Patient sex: F
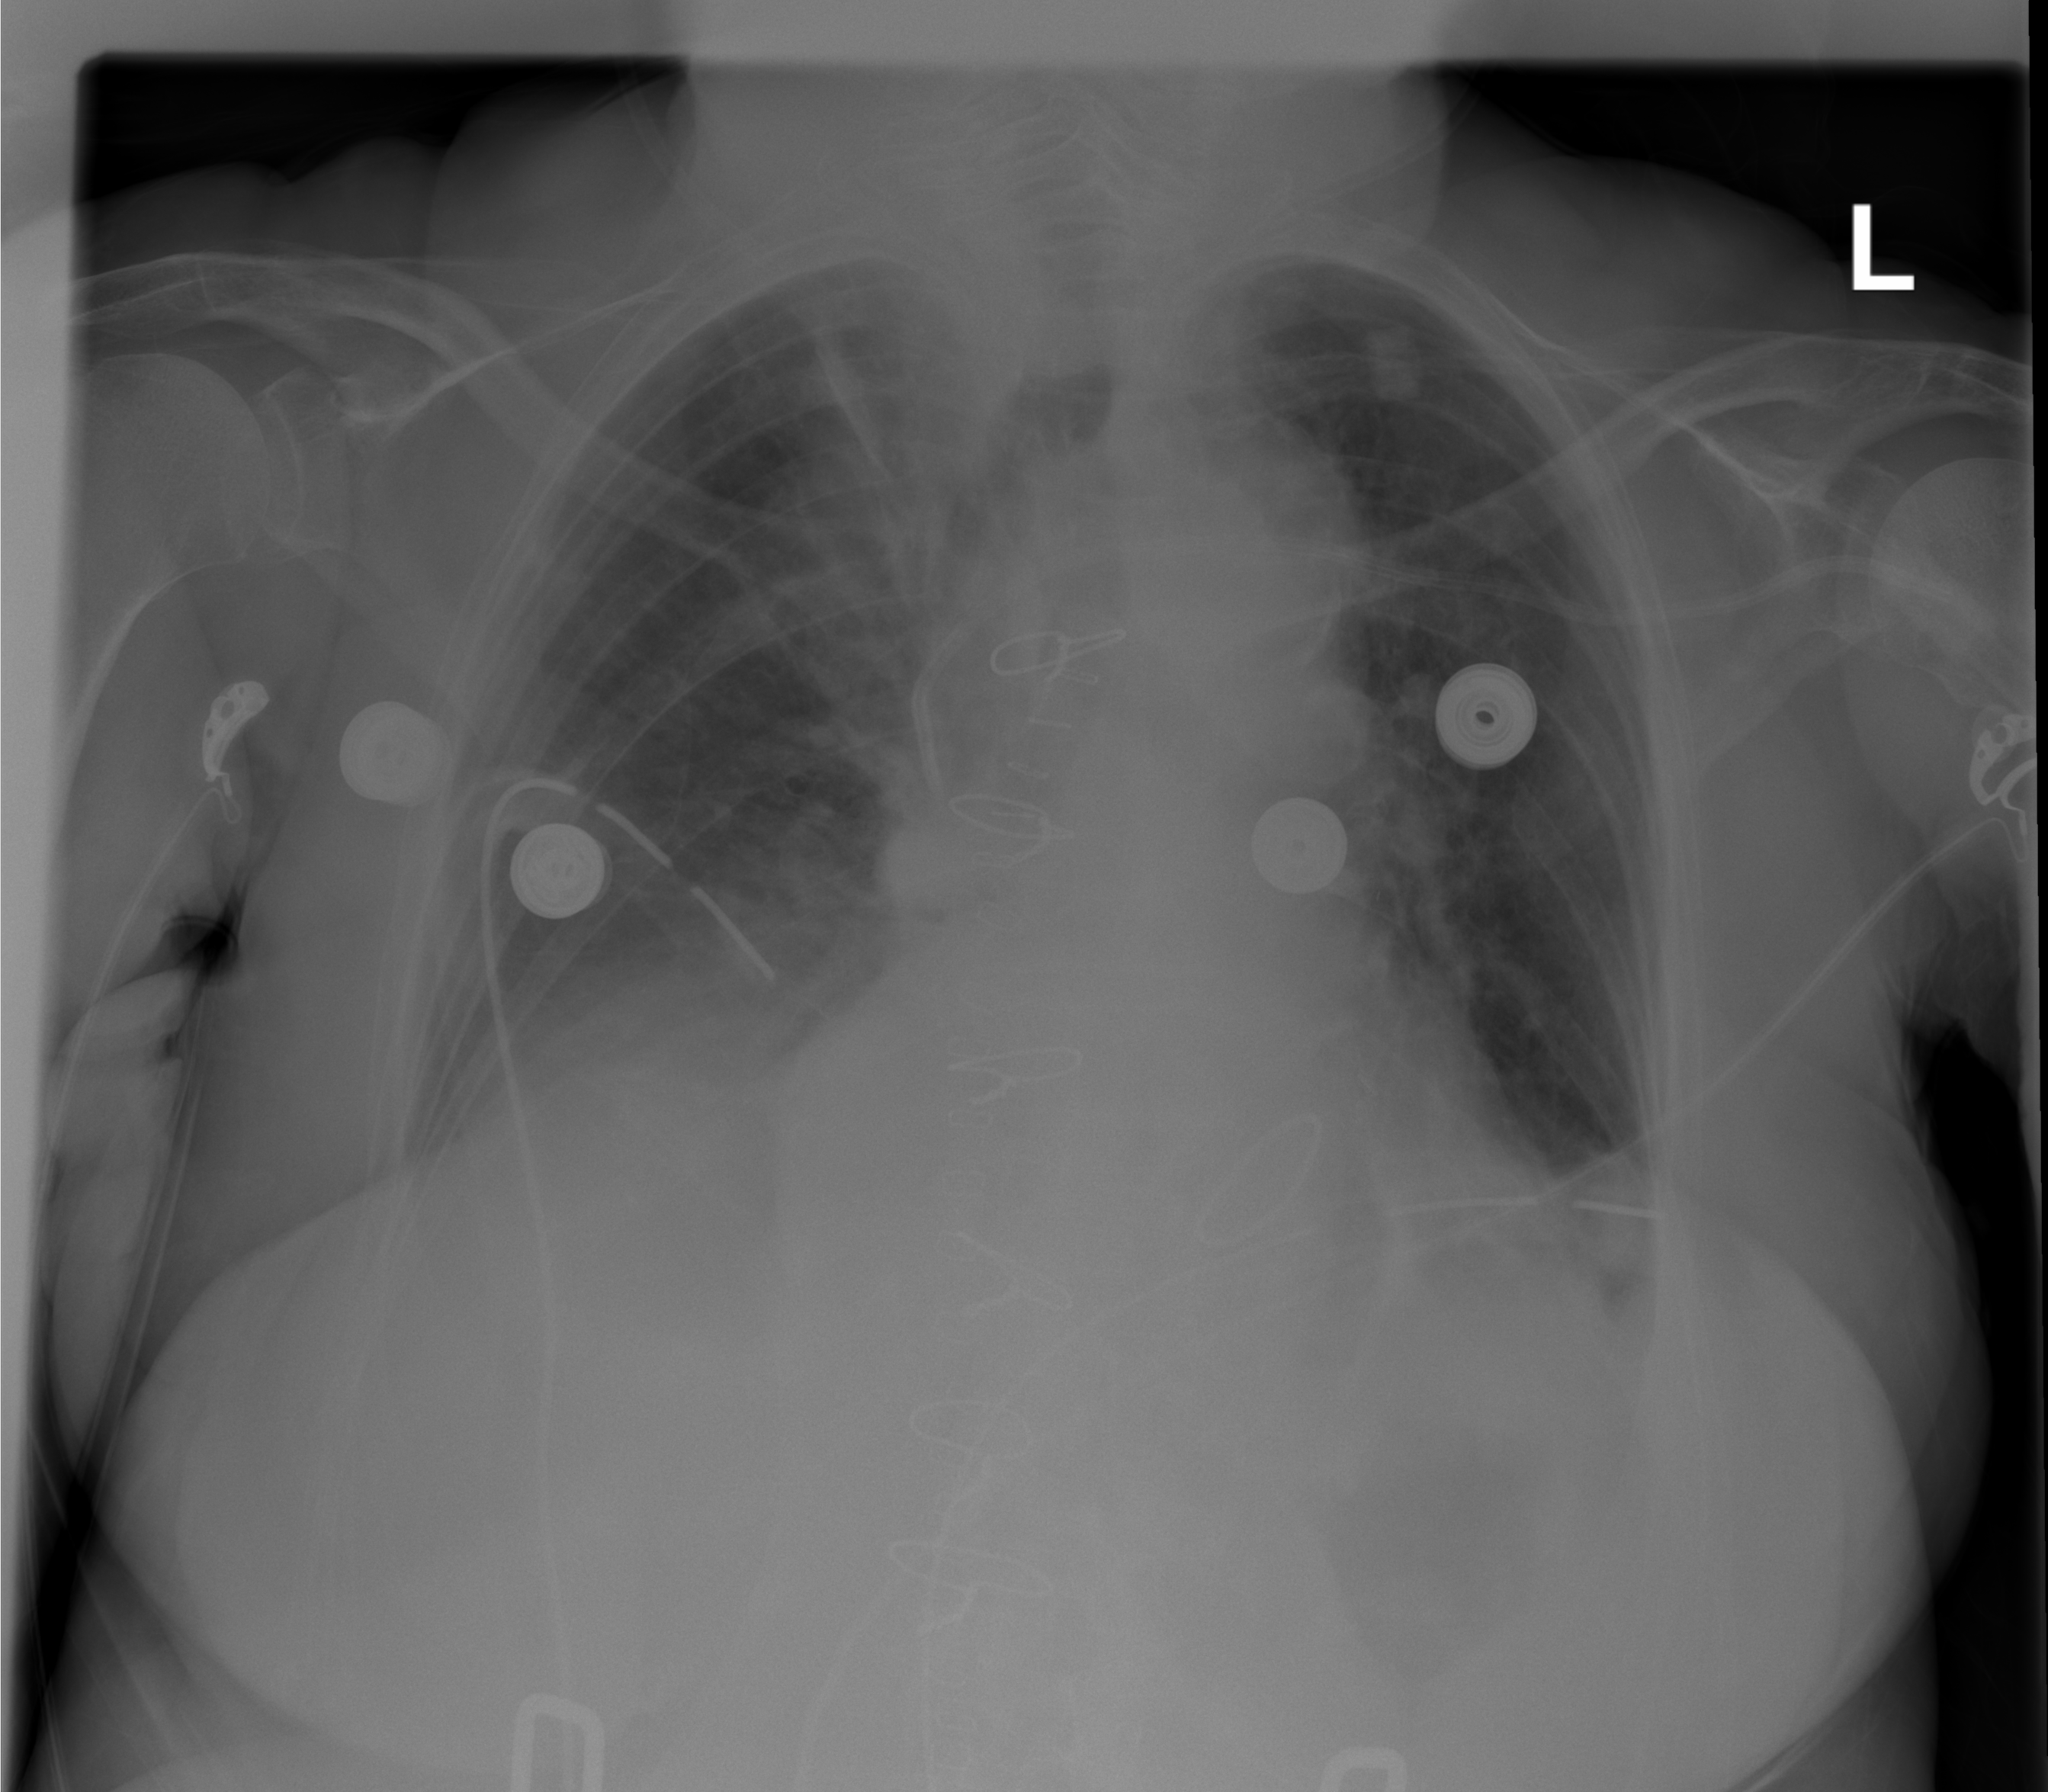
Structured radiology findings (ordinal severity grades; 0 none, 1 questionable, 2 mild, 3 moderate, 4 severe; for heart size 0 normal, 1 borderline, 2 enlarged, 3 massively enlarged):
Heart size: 0
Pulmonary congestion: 0
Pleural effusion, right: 2
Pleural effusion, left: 0
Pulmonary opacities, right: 0
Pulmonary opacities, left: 0
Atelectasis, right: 2
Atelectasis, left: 0